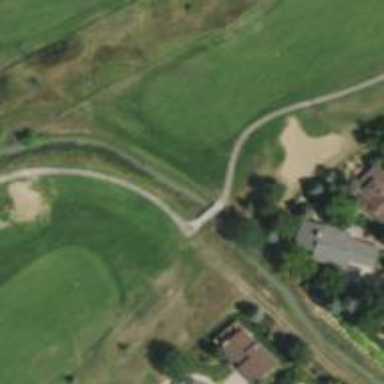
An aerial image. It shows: Service road that serves as golf cart path.